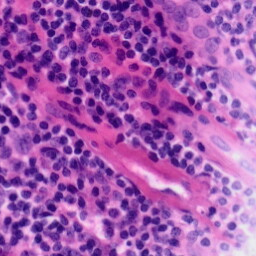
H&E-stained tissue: Tonsil